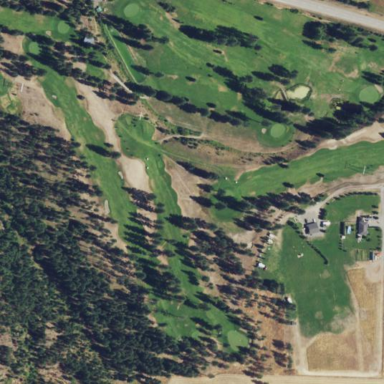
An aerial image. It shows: Golf course surrounded by greenery.